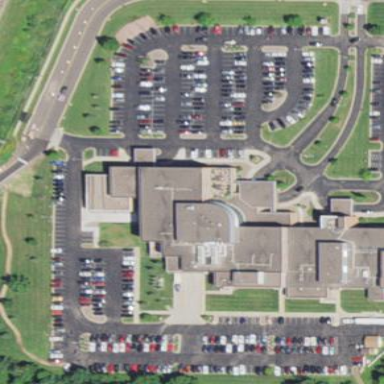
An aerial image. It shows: Medical building serving as clinic providing healthcare services.